Question: I manage to remove the button border completely by using this style
'''
<Style x:Key="TransparentStyle" TargetType="{x:Type Button}">
<Setter Property="Template">
<Setter.Value>
<ControlTemplate TargetType="Button">
<Border Background="Transparent">
<ContentPresenter/>
</Border>
</ControlTemplate>
</Setter.Value>
</Setter>
</Style>
'''
However, how to remove the dotted black border that appears with the TAB key?
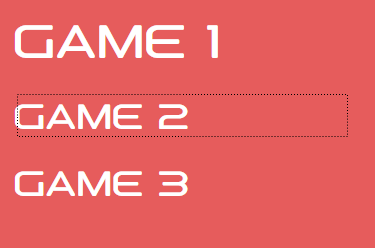
Answer: that would be the <URL> showing that dotted line, try to set it to x:Null